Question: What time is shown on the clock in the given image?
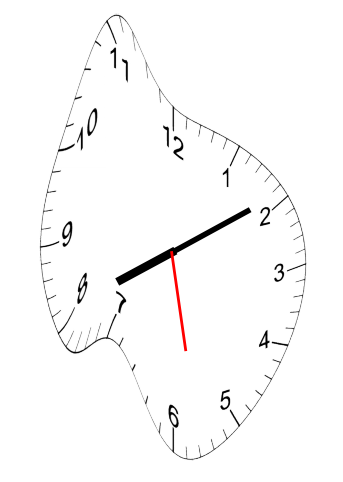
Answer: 08:09:28